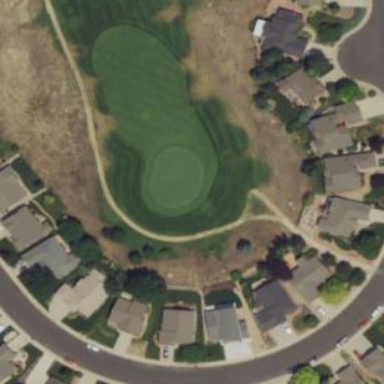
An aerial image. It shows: View of golf hole.